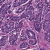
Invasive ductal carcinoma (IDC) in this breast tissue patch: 1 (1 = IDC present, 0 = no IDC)